Question: I've recently started using Ubuntu. I installed Chrome from the installer provided on Google's website.
When I started working on my sites, I noticed the icons didn't show. They work fine on Windows and on Firefox (both Windows and Ubuntu).
I used Fontastic to generate the webfonts from SVG files. On Windows I used WAMP and they worked fine. Now I'm using XAMPP. This probably has nothing to do since they don't work on remote servers either. I get no errors or warnings on the console, they simply don't show.
This is an example. I have this '@font-face':
'''
@charset "UTF-8";
@font-face {
font-family: "site-icons";
src:url("../webfonts/site-icons.eot");
src:url("../webfonts/site-icons.eot?#iefix") format("embedded-opentype"),
url("../webfonts/site-icons.woff") format("woff"),
url("../webfonts/site-icons.ttf") format("truetype"),
url("../webfonts/site-icons.svg#site-icons") format("svg");
font-weight: normal;
font-style: normal;
}
'''
This is the code provided by Fontastic. When I check Chrome's network tab in developer tools, I see this response:
'''
HTTP/1.1 200 OK
Date: Mon, 08 Jun 2015 15:54:08 GMT
Server: Apache/2.4.12 (Unix) OpenSSL/1.0.1m PHP/5.5.24 mod_perl/2.0.8-dev Perl/v5.16.3
Last-Modified: Sun, 15 Jun 2014 02:14:32 GMT
ETag: "adc-4fbd6789d7200"
Accept-Ranges: bytes
Content-Length: 2780
Keep-Alive: timeout=5, max=95
Connection: Keep-Alive
'''
And if i go to the preview tab, I see the fonts just fine!

So why don't they show on the site? This happens ONLY in Chrome/Ubuntu.
The weird part is that if I go to Font Awesome, I see the icons, they work fine:
<URL>
This is their code
'''
/*!
* Font Awesome 4.3.0 by @davegandy - http://fontawesome.io - @fontawesome
* License - http://fontawesome.io/license (Font: SIL OFL 1.1, CSS: MIT License)
*/
/* FONT PATH
* -------------------------- */
@font-face {
font-family: 'FontAwesome';
src: url('../fonts/fontawesome-webfont.eot?v=4.3.0');
src: url('../fonts/fontawesome-webfont.eot?#iefix&v=4.3.0') format('embedded-opentype'), url('../fonts/fontawesome-webfont.woff2?v=4.3.0') format('woff2'), url('../fonts/fontawesome-webfont.woff?v=4.3.0') format('woff'), url('../fonts/fontawesome-webfont.ttf?v=4.3.0') format('truetype'), url('../fonts/fontawesome-webfont.svg?v=4.3.0#fontawesomeregular') format('svg');
font-weight: normal;
font-style: normal;
}
'''
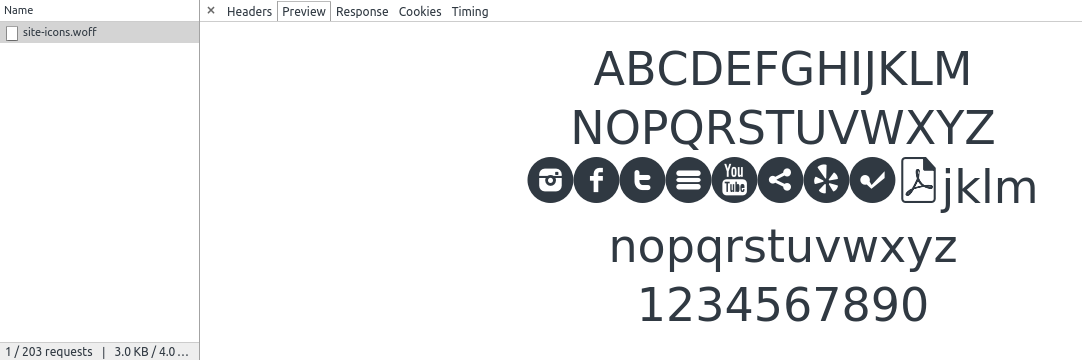
Answer: Well I'll be damned. It was AdBlock. AdBlock usually displays a little badge showing how many elements are being blocked on each page. It didn't show anything!
I hadn't noticed these styles being inserted until now:
'''
::content a[title="Connect with us on Twitter"], ::content
a[title="Connect with us on Youtube"], ::content a[title="Facebook"],
::content a[title="Fan us on Facebook"], ::content a[title="Follow Me
on Pinterest"], ::content a[title="Follow Us on Facebook"], ::content
a[title="Follow Us on Google+"], ::content a[title="Follow Us on
Pinterest"], ::content a[title="Follow Us on Youtube"], ::content
a[title="Follow me on Facebook"], ::content a[title="Follow on Google
Plus"], ::content a[title="Follow our Boards on Pinterest"], ::content
a[title="Follow us on Facebook!"], ::content a[title="Follow us on
Google Plus"], ::content a[title="Follow us on Google"], ::content
a[title="Follow us on Google+"], ::content a[title="Follow us on
Houzz"], ::content a[title="Follow us on Instagram"], ::content
a[title="Follow us on Instagram."], ::content a[title="Follow us on
Linked In"] {
display: none;
}
::content .icon-circle-instagram, ::content .icon-circle-tumblr,
::content .icon-circle-twitter, ::content .icon-circle-youtube,
::content .icon-connect, ::content .icon-delicious, ::content .icon-
digg, ::content .icon-facebook, ::content .icon-facebook-alt, ::content
.icon-facebook-box, ::content .icon-facebook-circle, ::content .icon-
facebook-circled, ::content .icon-facebook-encircled, ::content .icon-
facebook-round, ::content .icon-facebook-sharing, ::content .icon-
facebook-sign, ::content .icon-facebook-square, ::content .icon-
facebook-squared, ::content .icon-facebook-sticky, ::content .icon-
facebook16 {
display: none;
}
'''
I assume they come from AdBlock. I've used the classes '.icon' and '.icon-facebook', '.icon-twitter', etc. And the selectors also match any 'a' with 'title="Facebook"' or 'title="Follow us on Facebook"'
Disabling AdBlock solved the problem.
Keep in mind that this is only on Chrome on Ubuntu (or any Linux distro, most likely).
I changed the classes, removed the title attributes and . And even worse now, there's no visible reason as to why! No warnings (ie: 'net::ERR_BLOCKED_BY_CLIENT'), no "X elements blocked on page", no nothing. So I guess I'll be contacting AdBlock about this.
-